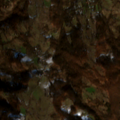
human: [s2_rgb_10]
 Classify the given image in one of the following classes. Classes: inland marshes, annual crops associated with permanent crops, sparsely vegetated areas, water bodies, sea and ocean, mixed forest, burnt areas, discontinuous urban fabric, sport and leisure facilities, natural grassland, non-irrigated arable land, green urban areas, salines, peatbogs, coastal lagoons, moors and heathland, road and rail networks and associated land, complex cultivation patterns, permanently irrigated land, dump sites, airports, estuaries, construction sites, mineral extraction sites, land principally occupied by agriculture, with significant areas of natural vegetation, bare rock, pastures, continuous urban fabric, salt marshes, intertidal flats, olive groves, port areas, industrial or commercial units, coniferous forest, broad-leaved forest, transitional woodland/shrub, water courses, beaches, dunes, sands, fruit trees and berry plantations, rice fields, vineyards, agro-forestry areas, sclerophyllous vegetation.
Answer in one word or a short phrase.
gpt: land principally occupied by agriculture, with significant areas of natural vegetation, broad-leaved forest, transitional woodland/shrub